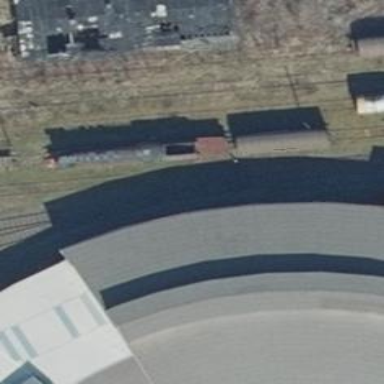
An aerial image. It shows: Railway switch.